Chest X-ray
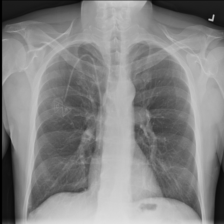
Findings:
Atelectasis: negative
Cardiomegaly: negative
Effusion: negative
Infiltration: negative
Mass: negative
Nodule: negative
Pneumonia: negative
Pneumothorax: negative
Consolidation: negative
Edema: negative
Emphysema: negative
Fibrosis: negative
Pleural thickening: negative
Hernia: negative